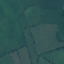
Land use / land cover: Pasture